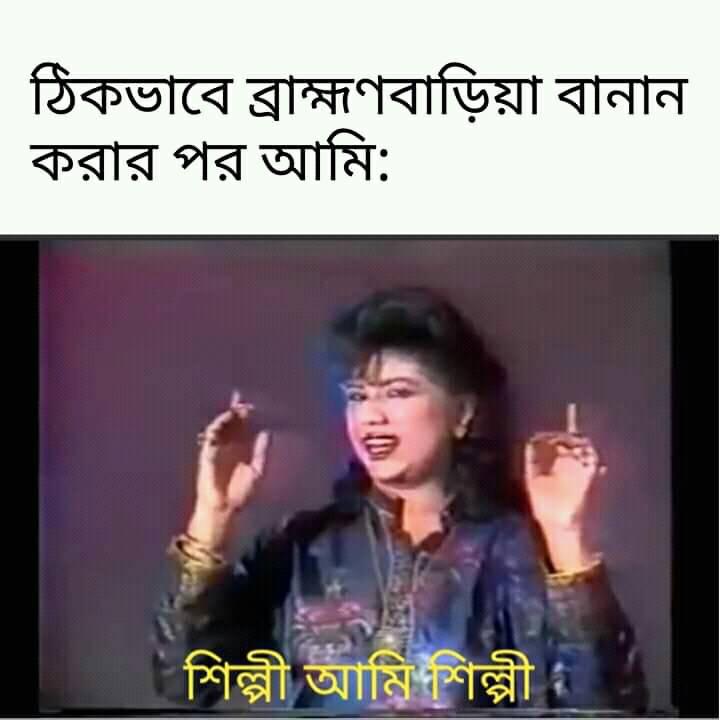
Caption: ঠিকভাবে ব্রাক্ষণবাড়িয়া বানান করার পর আমিঃ     শিল্পী  আমি  শিল্পী
Label: hate